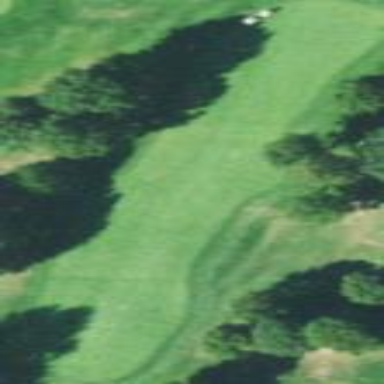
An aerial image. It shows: Grassy area designated as golf tee.